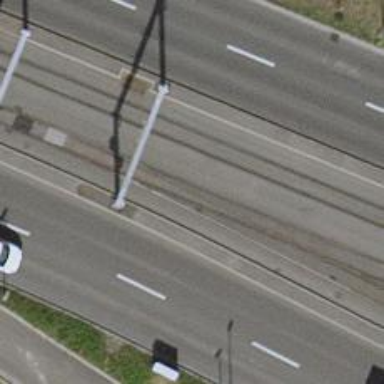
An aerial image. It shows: Railway switch.